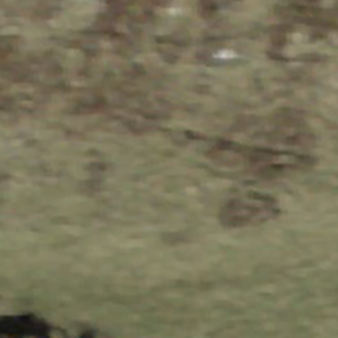
Label: other